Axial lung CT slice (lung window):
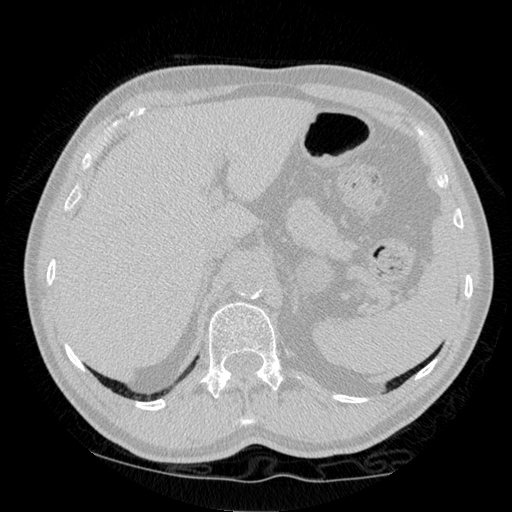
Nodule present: no